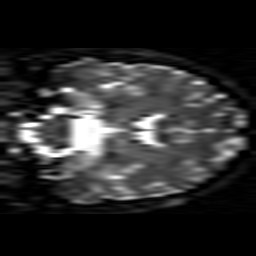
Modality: ADC
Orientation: coronal
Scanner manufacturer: siemens
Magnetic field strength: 1.5 T
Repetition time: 8.1 s
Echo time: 0.119 s